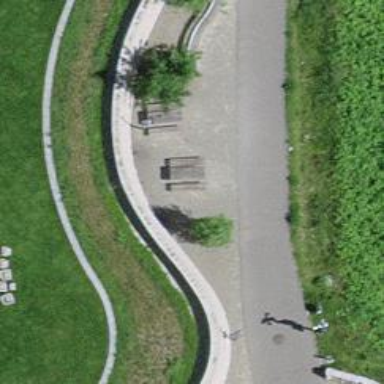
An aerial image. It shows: Picnic table located in leisure land area.